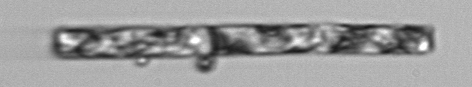
Label: Guinardia_delicatula